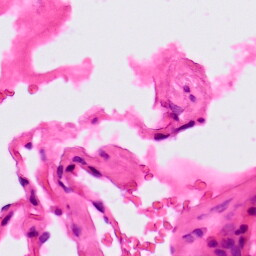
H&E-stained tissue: Lung